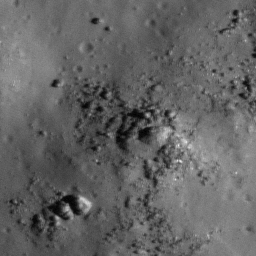
Pit: Lalande 2
Host crater: Lalande
Host type: impact_melt
Lunar coordinates: latitude -4.495, longitude 351.499